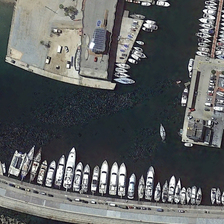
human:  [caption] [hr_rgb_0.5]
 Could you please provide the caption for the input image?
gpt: many cars are parked on the road .

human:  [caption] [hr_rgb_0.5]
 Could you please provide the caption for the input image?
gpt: many ships were parked at the harbour .

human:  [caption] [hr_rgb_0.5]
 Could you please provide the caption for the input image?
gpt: many ships were parked at the harbour .

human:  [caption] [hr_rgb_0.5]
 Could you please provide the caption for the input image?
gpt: many cars are parked on the road .

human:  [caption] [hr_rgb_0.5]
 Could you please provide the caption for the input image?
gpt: many ships were parked at the harbour .